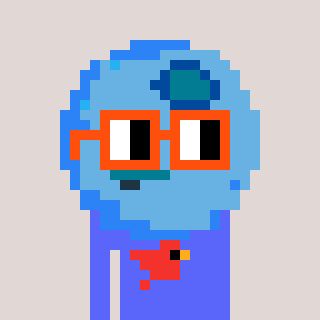
a pixel art character with square orange glasses, a blueberry-shaped head and a purple-colored body on a warm background